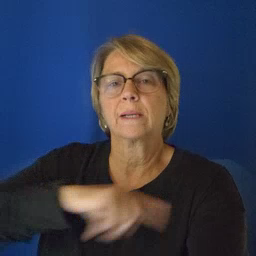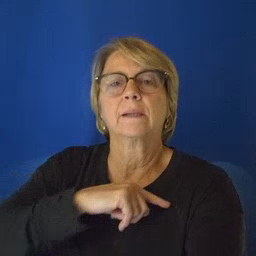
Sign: weus